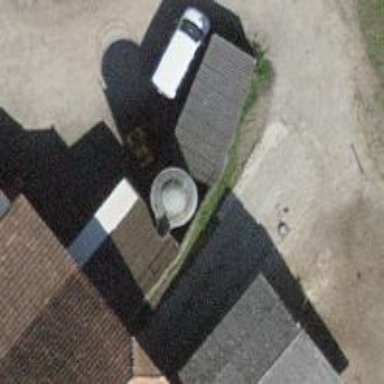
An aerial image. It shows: Silo.